Field crop: maize
Growth stage: 2
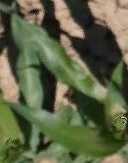
Species: maize